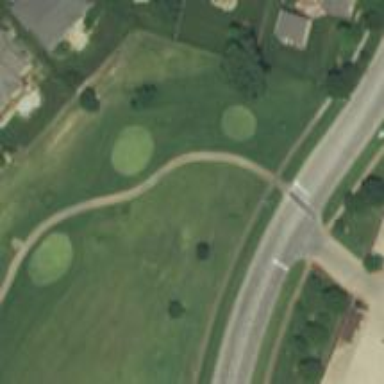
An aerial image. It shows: Service road designated as golf cart path.